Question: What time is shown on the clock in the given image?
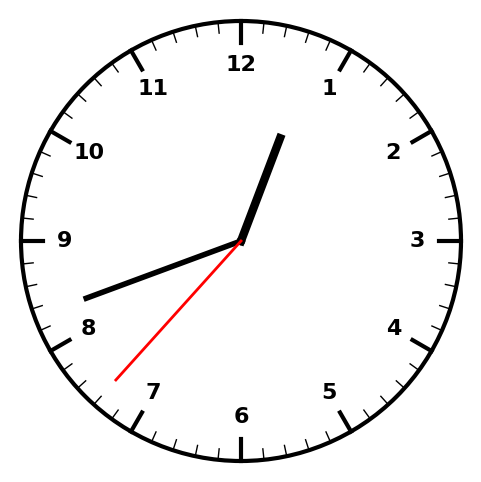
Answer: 12:41:37